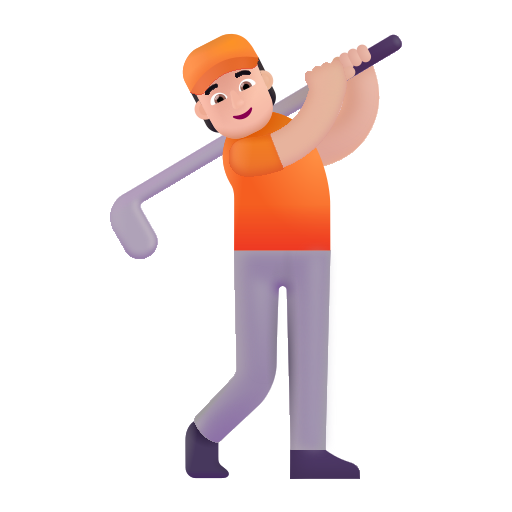
person golfing color light